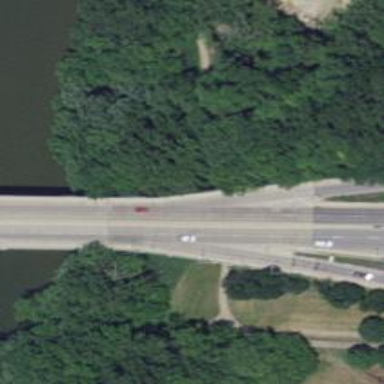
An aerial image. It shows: Asphalt road on bridge. It is secondary road designed as expressway.